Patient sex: F
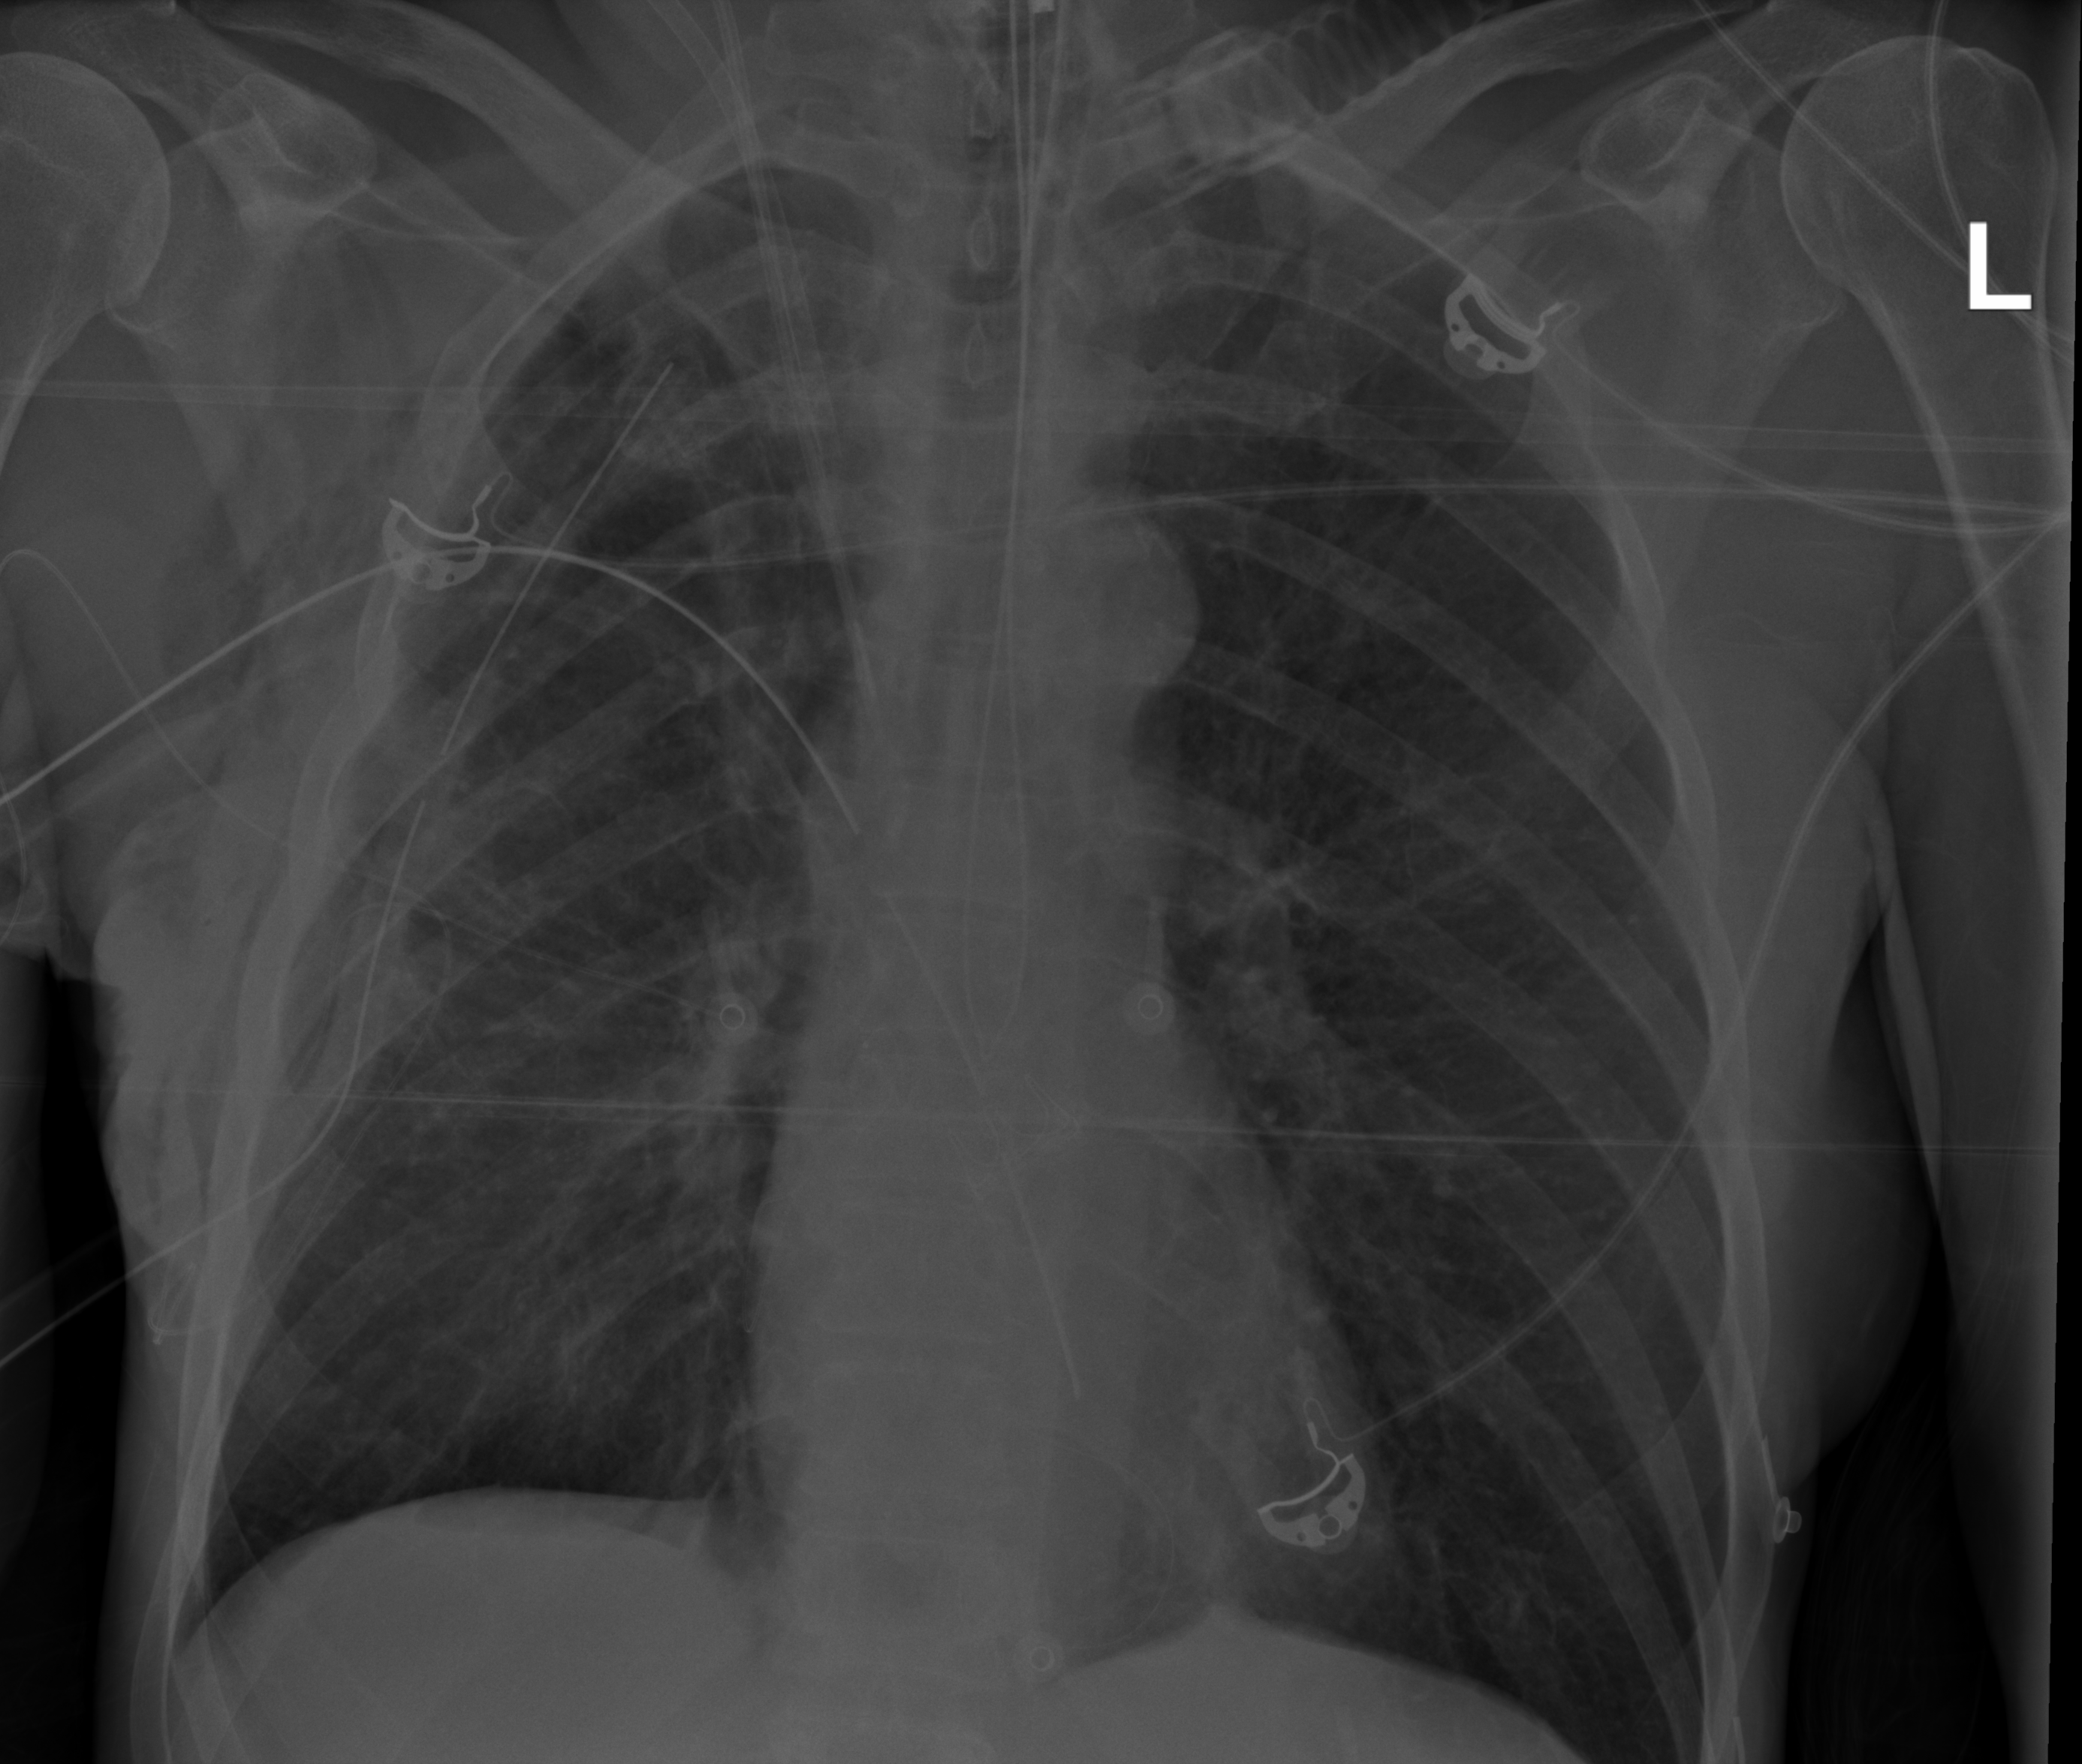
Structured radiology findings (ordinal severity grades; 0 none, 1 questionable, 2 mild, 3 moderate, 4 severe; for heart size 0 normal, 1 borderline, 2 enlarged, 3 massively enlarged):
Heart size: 0
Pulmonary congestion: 0
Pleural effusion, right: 0
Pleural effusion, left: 0
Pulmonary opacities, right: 0
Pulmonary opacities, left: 0
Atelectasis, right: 2
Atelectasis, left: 0